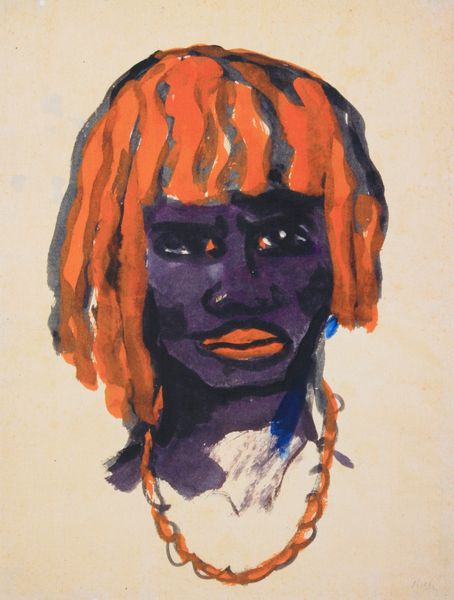
Titel: Eingeborener mit rotem Haar
Künstler: Emil Nolde
Standort: Seebüll
Institution: Nolde Stiftung
Schlagwörter: blau, gemälde, kopf, weiß, aquarell, mädchen, frau, frisur, grau, mund, orange, schwarz, skizze, blick, expressionismus, augen, gesicht, kragen, hals, portrait, porträt, haare, ohrringe, lippen, perlen, rund, kette, lila, violett, mimik, neger, schwarze, groß, entwurf, hellgrau, expressiv, backe, ohringe, strähnen, nasenflügel, negroid, negerin, orringe